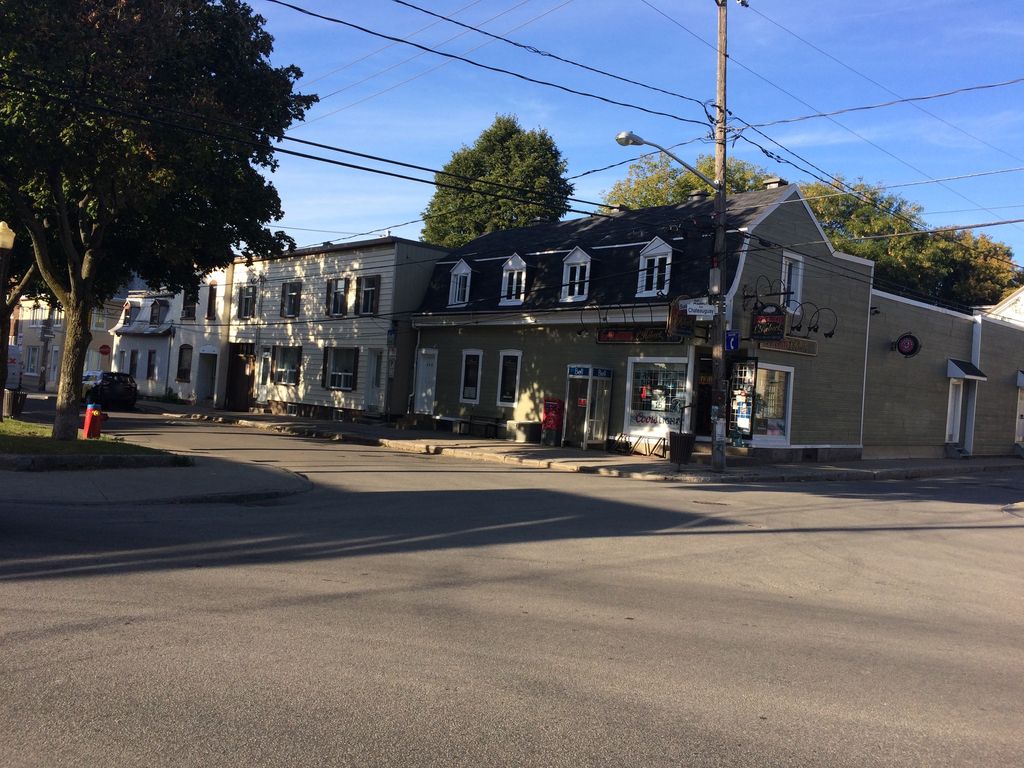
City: quebec_city